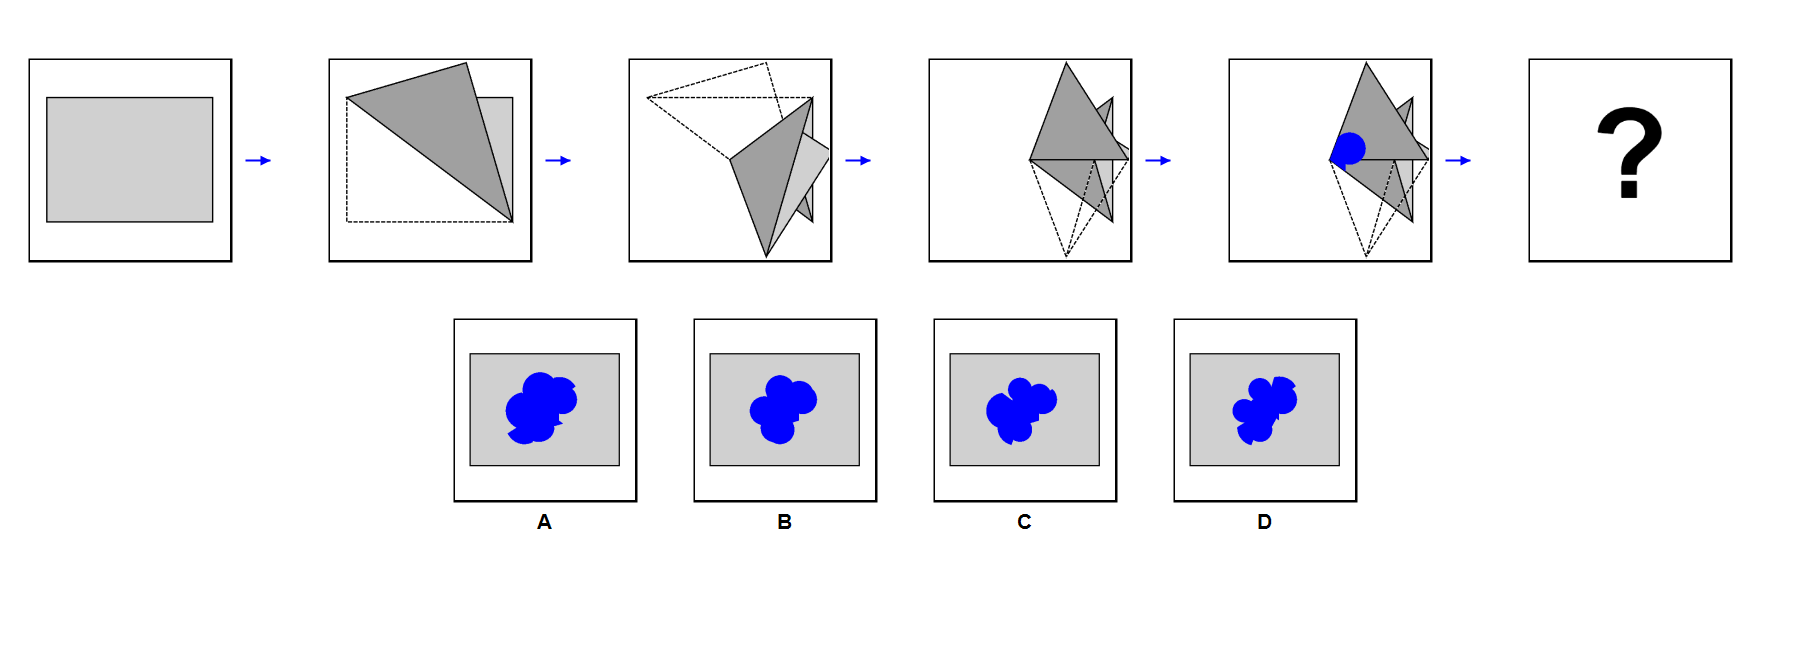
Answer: B